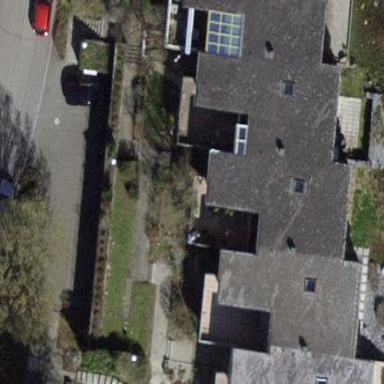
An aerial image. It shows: Building with flat roof.